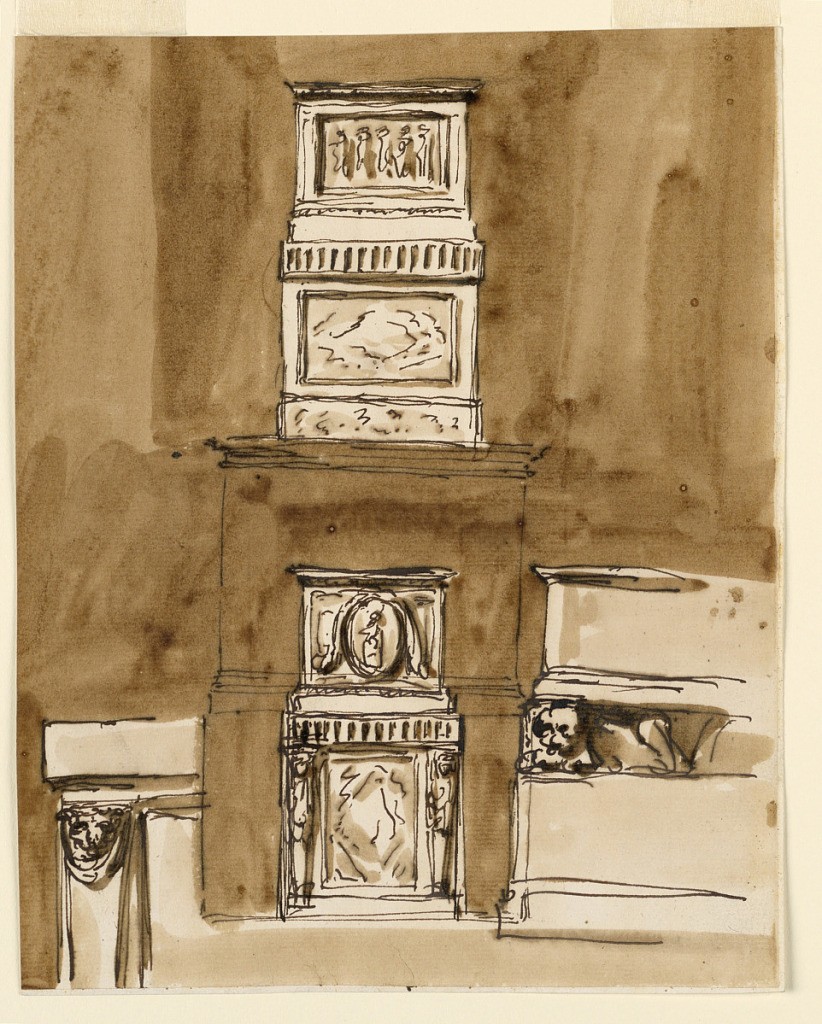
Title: Bases of pilaster stripe
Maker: Giuseppe Barberi, Italian, 1746–1809
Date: ca. 1790
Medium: Pen and brown ink, brush and brown wash on off-white laid paper, lined
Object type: Drawing
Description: Central row, above: the elevation of two pedestals, one above the other, separated by a band. The front panel of the lower pedestal is decorated with marble, that of the upper one with figures. Below, a high pedestal with a frieze supported by two gaines. Above is another pedestal with a medallion and a garland at the front. The pedestal of a pillar is at the back. Below at left is a gaine with a lion mask as support of an entablature. Below at right is shown the left half of a pedestal upon which lions crouch supporting another pedestal. Colored background.